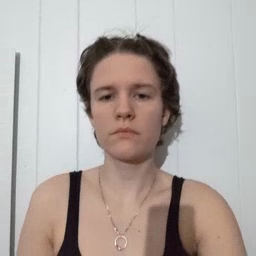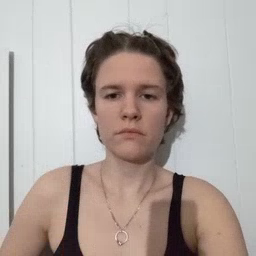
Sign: beside